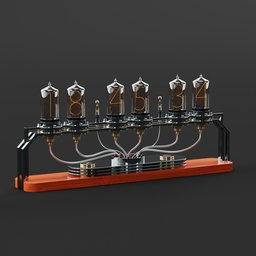
Label: decoration